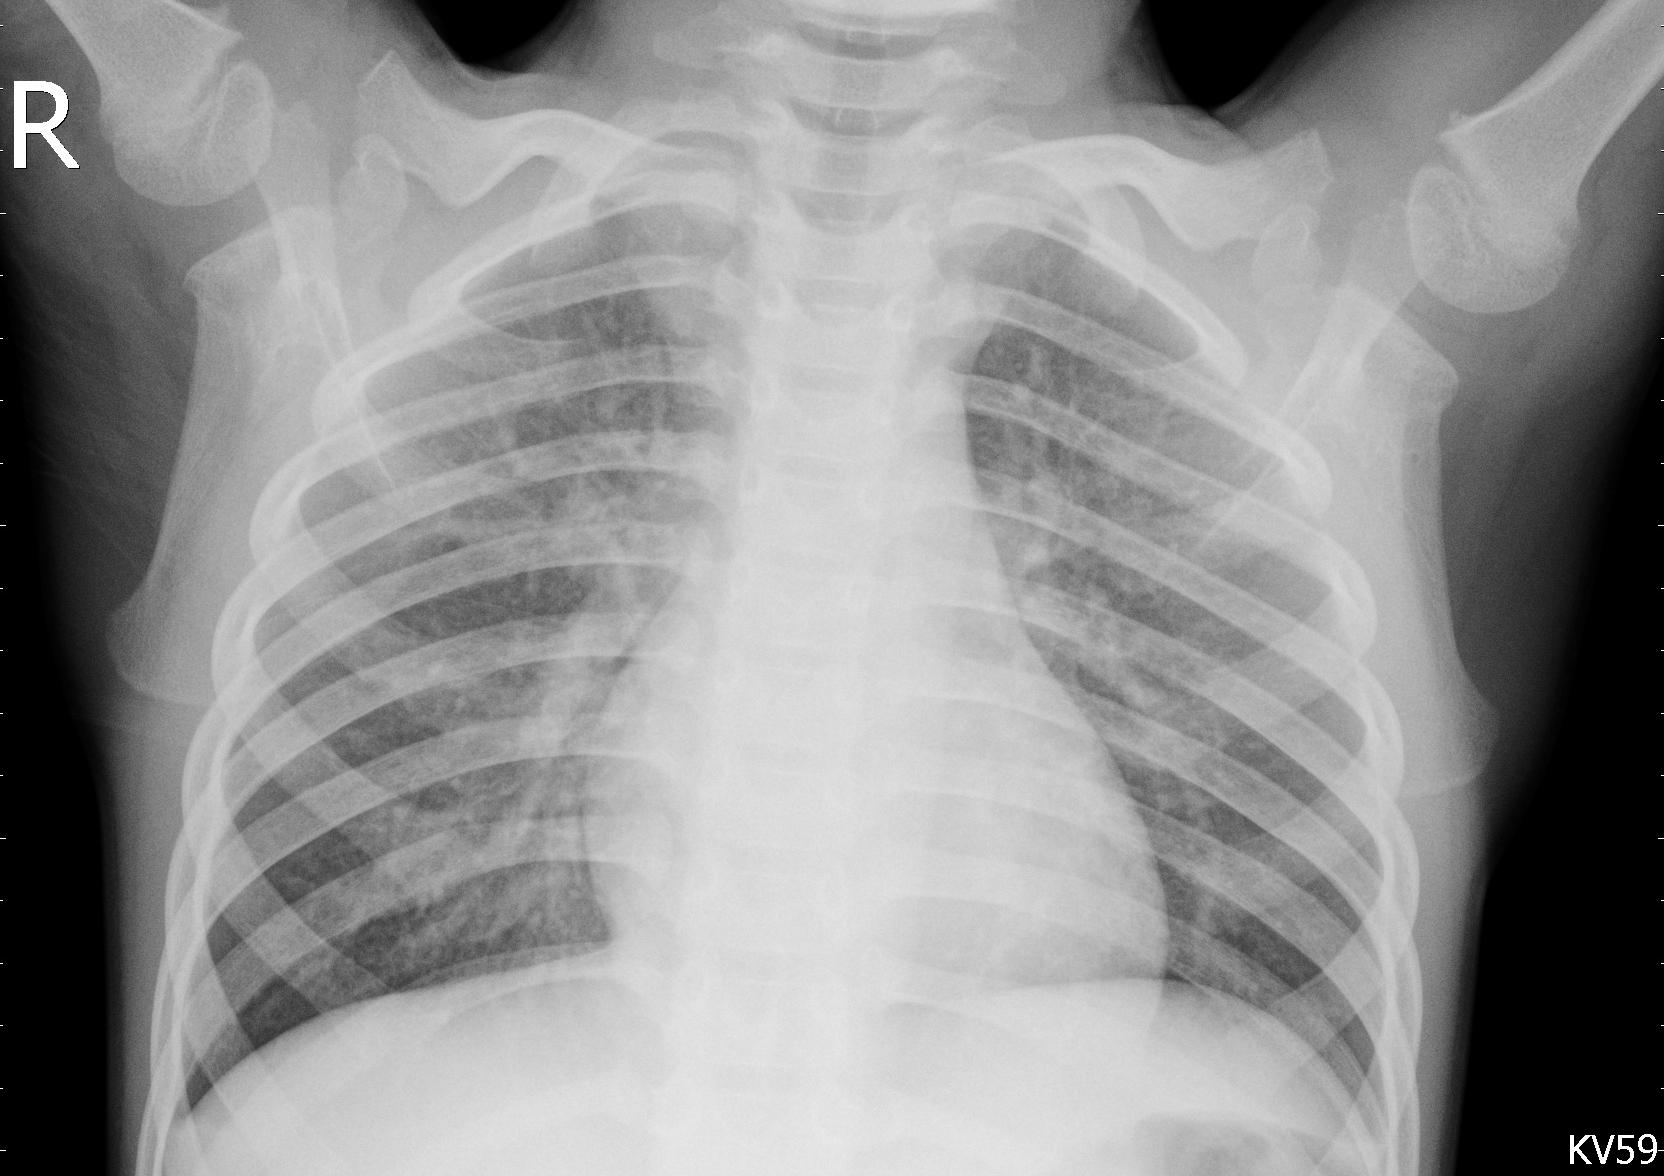
Diagnosis: PNEUMONIA